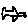
Label: bird